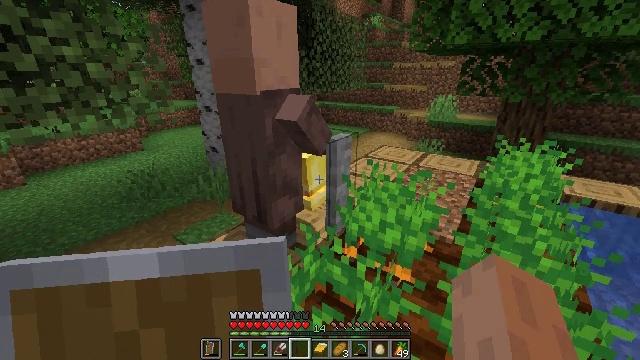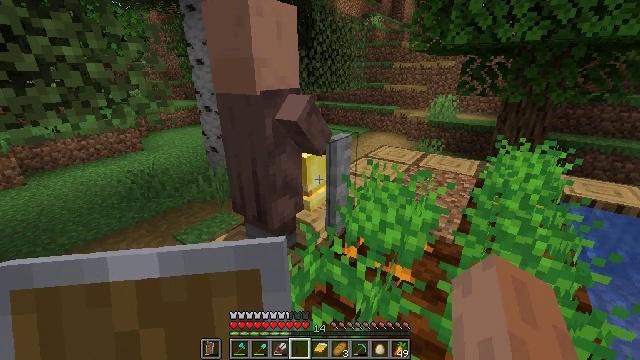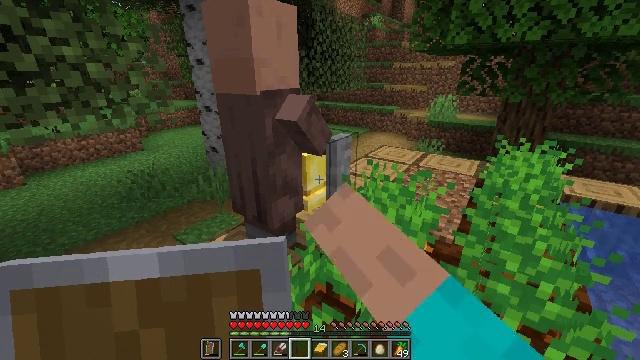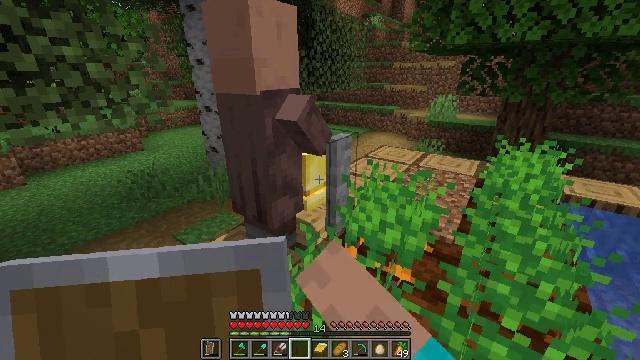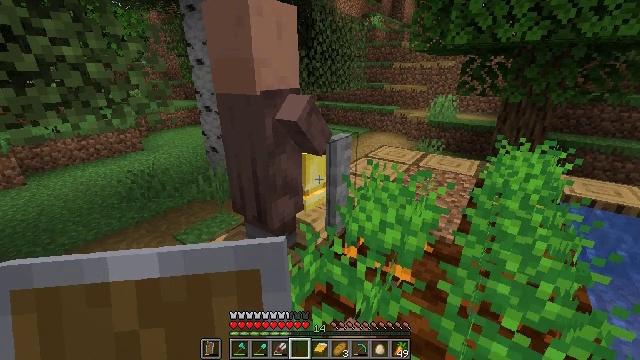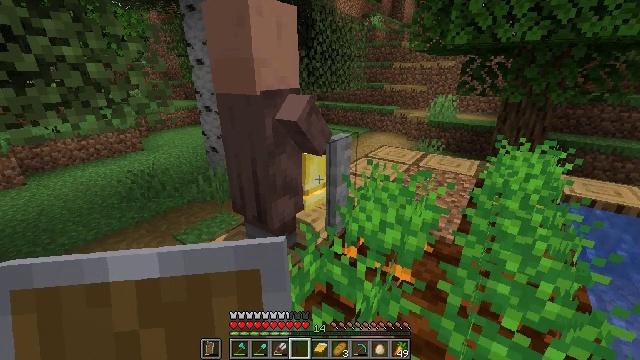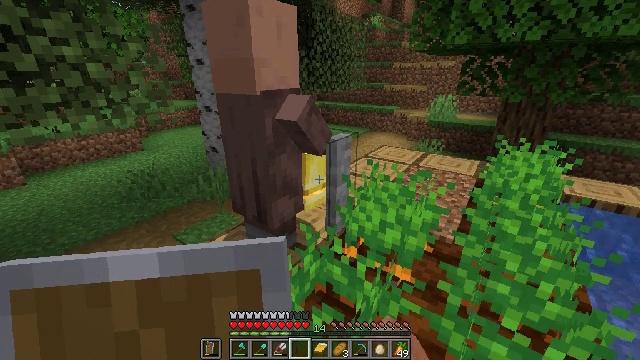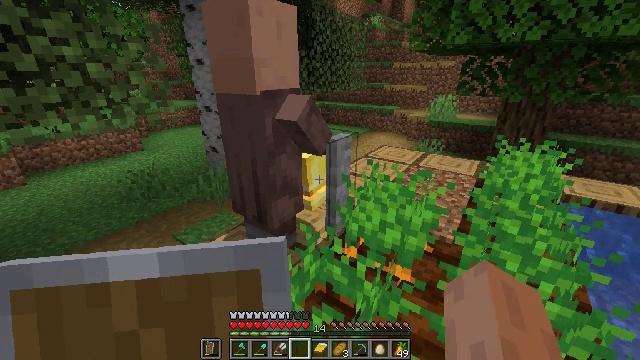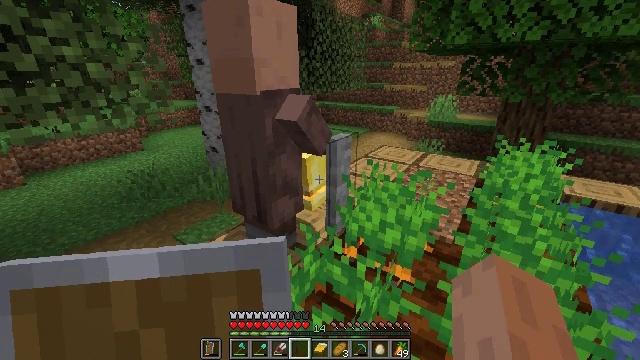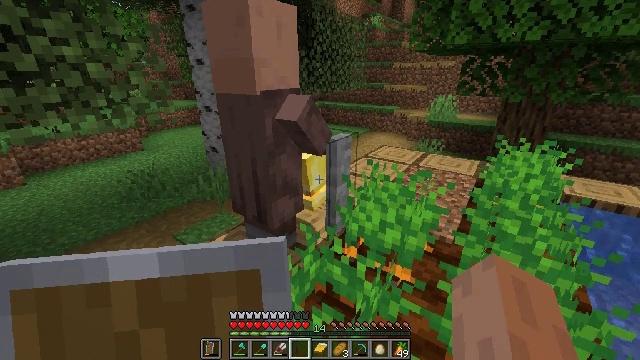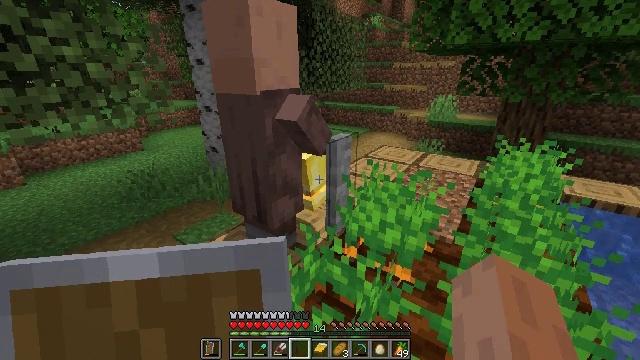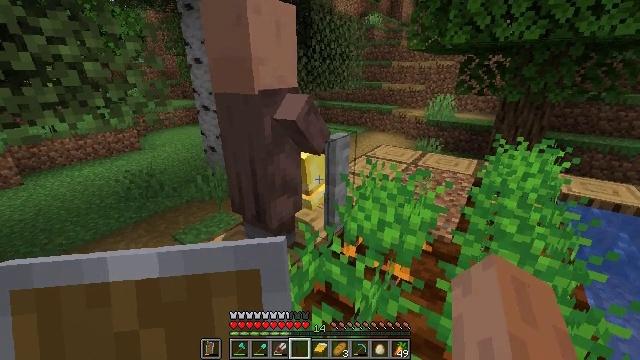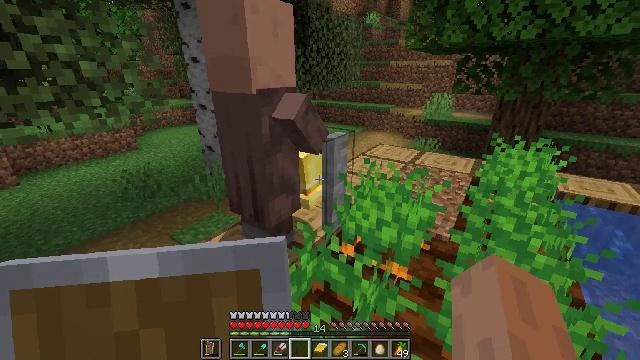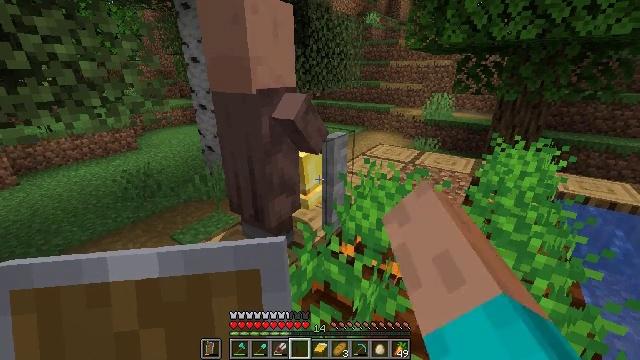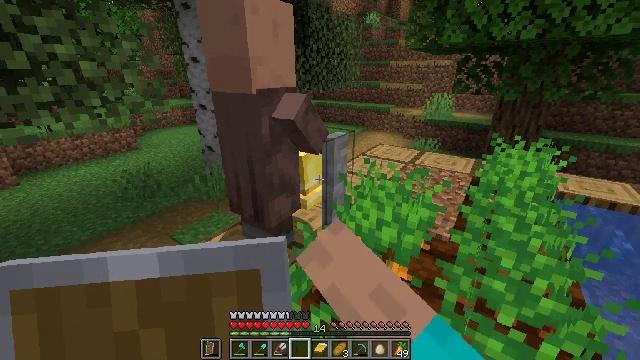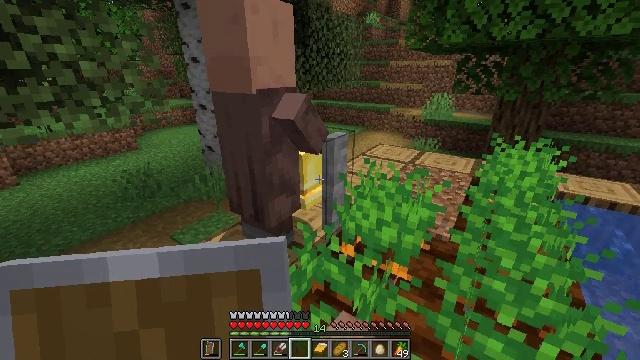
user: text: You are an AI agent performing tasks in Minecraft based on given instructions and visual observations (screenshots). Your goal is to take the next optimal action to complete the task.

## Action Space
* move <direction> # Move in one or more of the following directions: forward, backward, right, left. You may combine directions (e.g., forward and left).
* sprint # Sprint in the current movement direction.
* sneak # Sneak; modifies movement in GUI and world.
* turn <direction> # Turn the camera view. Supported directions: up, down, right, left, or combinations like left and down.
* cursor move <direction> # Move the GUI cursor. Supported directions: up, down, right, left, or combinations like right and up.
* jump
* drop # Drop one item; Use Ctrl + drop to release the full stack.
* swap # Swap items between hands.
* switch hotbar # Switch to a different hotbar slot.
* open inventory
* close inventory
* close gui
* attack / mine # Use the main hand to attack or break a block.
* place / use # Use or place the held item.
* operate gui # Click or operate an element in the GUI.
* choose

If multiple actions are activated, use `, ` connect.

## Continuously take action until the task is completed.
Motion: motion action
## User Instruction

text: Attack the bell to remove it.
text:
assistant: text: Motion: use / place
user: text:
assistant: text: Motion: use / place
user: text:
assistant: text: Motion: use / place
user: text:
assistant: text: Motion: no_op
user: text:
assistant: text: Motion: no_op
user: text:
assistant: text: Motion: no_op
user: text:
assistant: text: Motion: no_op
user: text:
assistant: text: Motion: no_op
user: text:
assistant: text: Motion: no_op
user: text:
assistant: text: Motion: no_op
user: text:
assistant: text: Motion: no_op
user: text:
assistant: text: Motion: use / place
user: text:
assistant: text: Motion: use / place
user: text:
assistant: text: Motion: use / place
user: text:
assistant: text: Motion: use / place
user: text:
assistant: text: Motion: no_op
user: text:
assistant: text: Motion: no_op
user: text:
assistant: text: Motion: no_op
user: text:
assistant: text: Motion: no_op
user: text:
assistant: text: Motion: no_op
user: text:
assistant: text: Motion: no_op
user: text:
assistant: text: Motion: no_op
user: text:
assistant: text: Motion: no_op
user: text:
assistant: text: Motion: use / place
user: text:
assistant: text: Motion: use / place
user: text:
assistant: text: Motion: use / place
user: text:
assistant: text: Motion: use / place
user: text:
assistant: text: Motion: no_op
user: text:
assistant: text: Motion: no_op
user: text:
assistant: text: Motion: no_op